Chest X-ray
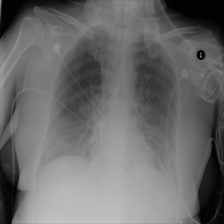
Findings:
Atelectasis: negative
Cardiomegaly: negative
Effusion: negative
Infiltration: positive
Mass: negative
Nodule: negative
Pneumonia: negative
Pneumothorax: negative
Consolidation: negative
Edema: negative
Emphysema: negative
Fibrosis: negative
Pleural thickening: negative
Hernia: negative